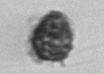
Label: Syracosphaera_pulchra